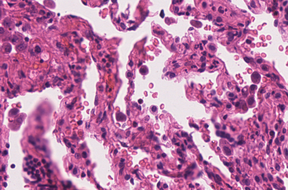
Tumor epithelial tissue: no
Tumor-associated stroma tissue: no
Normal tissue: yes